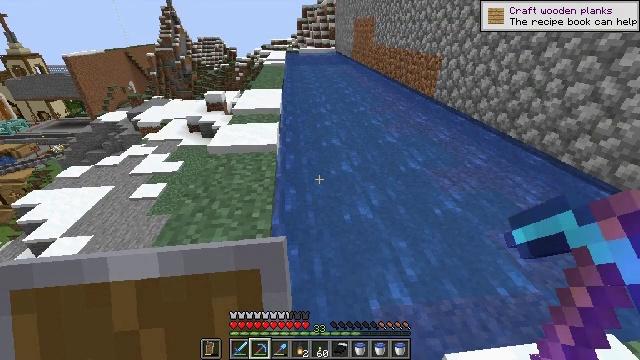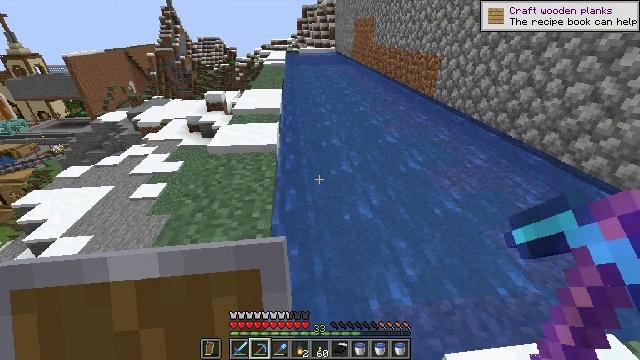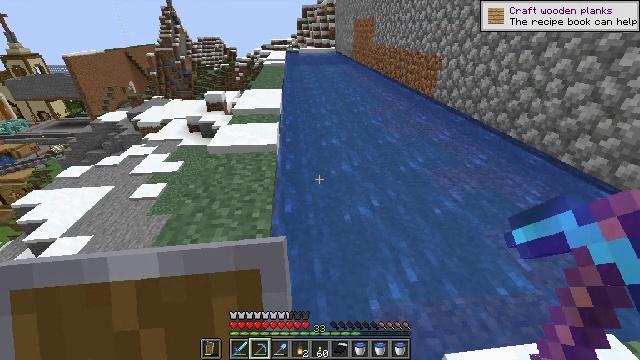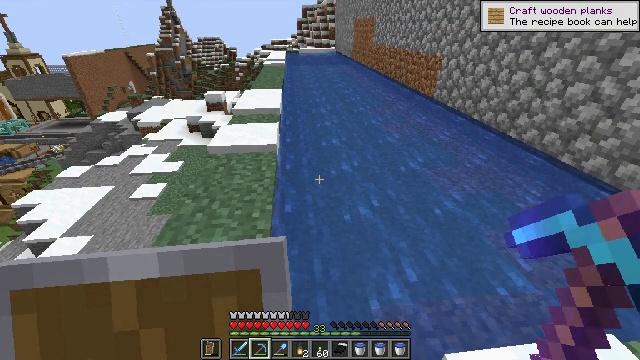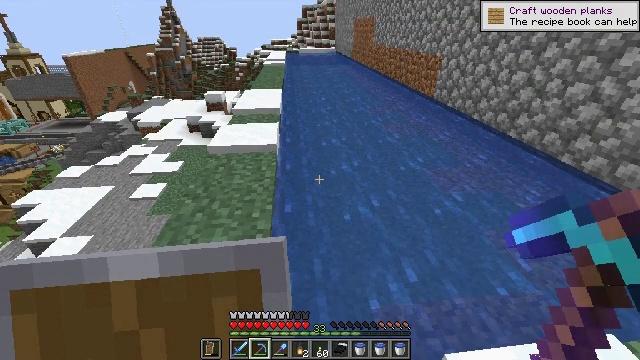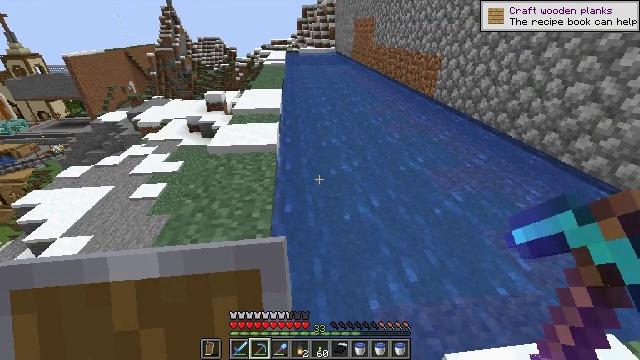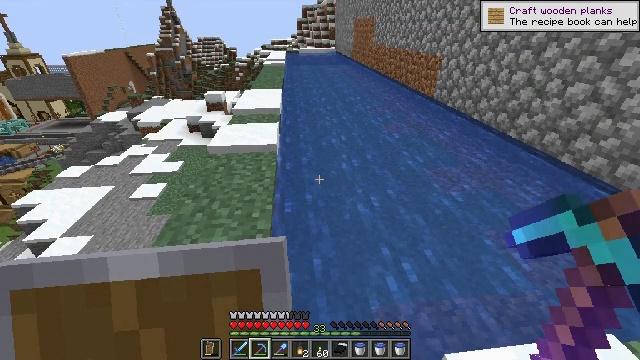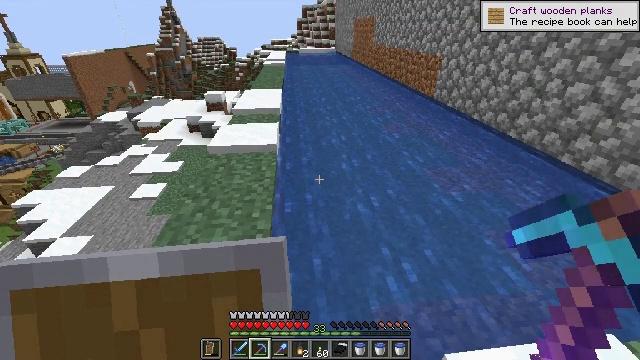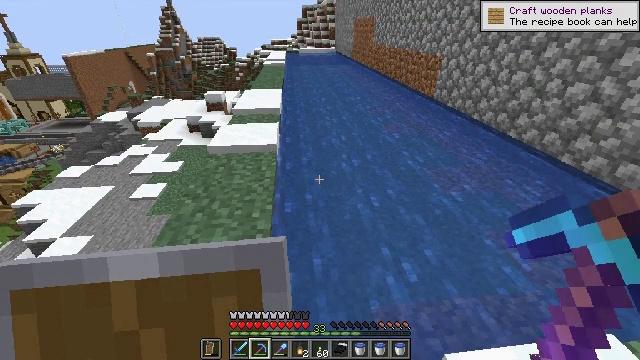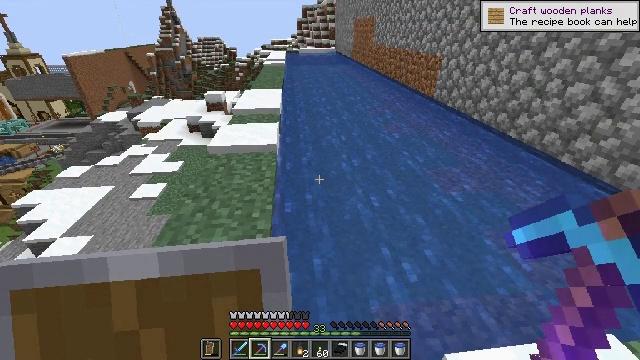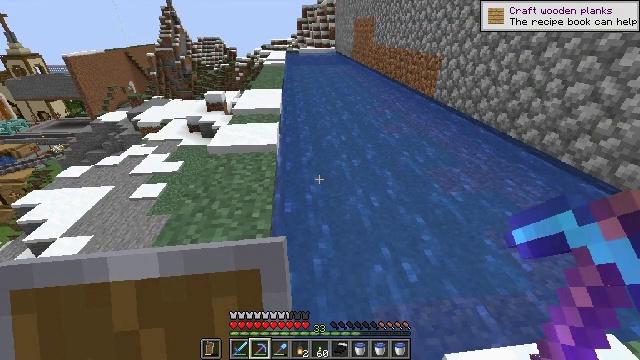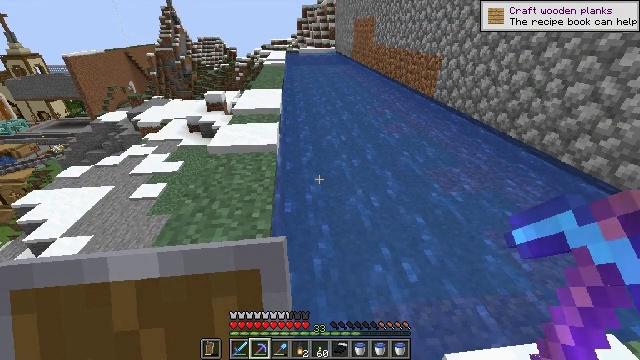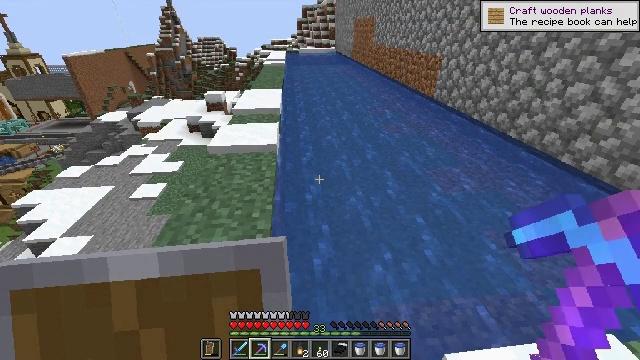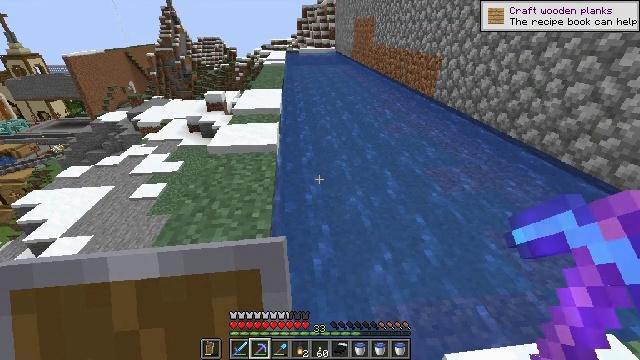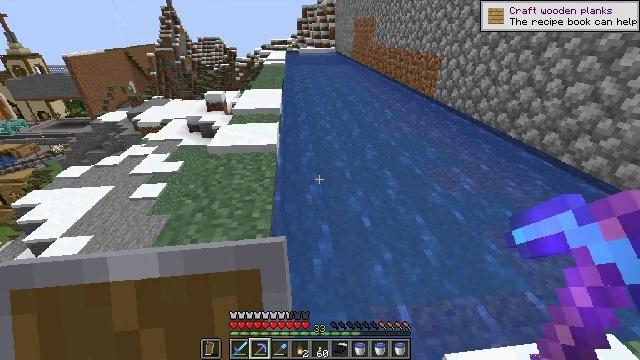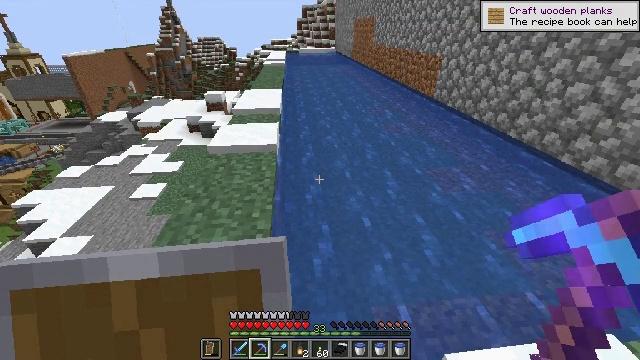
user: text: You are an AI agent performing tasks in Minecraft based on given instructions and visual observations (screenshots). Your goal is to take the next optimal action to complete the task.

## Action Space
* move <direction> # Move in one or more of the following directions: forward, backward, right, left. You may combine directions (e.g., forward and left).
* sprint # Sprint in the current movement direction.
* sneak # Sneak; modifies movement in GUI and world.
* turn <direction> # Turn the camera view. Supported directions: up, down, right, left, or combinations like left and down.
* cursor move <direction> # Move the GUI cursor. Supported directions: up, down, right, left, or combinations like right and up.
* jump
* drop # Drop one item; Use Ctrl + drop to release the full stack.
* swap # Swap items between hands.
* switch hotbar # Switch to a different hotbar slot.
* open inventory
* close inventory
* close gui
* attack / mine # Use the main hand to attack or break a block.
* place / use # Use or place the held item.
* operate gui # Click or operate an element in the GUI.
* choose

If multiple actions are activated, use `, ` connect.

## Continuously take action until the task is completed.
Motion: motion action
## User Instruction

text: Harvest the ice from frozen areas.
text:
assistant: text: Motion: no_op
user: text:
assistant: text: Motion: no_op
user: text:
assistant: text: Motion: no_op
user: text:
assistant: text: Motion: no_op
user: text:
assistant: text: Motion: no_op
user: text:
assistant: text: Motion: no_op
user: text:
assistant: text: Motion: no_op
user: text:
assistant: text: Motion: no_op
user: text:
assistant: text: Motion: no_op
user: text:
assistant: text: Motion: no_op
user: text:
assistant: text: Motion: no_op
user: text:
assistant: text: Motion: no_op
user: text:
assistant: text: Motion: no_op
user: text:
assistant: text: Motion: no_op
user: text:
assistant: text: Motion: no_op
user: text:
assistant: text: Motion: no_op
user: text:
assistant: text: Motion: no_op
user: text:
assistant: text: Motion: no_op
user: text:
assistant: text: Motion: no_op
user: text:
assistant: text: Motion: no_op
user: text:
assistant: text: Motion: no_op
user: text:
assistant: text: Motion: no_op
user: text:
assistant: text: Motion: no_op
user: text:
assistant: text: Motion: no_op
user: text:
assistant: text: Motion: no_op
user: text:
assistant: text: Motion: no_op
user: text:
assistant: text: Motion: no_op
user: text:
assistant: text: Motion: no_op
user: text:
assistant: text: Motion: no_op
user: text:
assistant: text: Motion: no_op